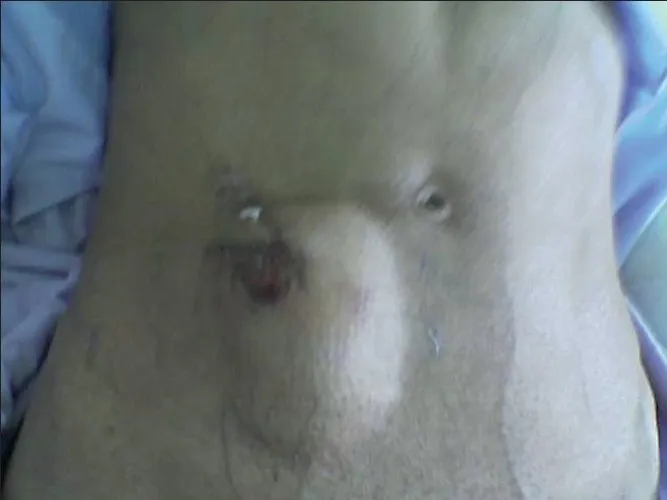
A large swelling seen in right lateral side of the abdomen with post-traumatic contusion.
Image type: medical_photograph (skin_photograph)